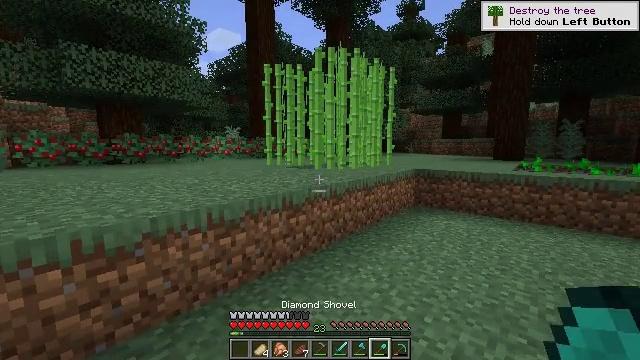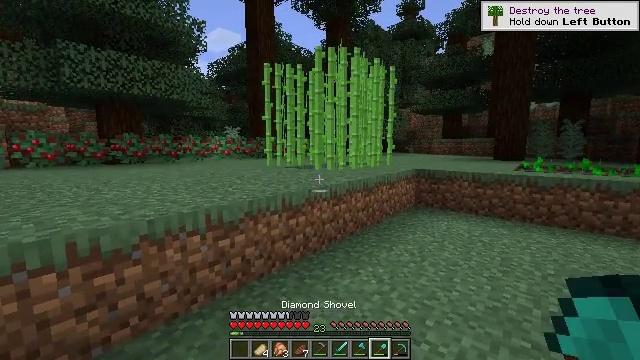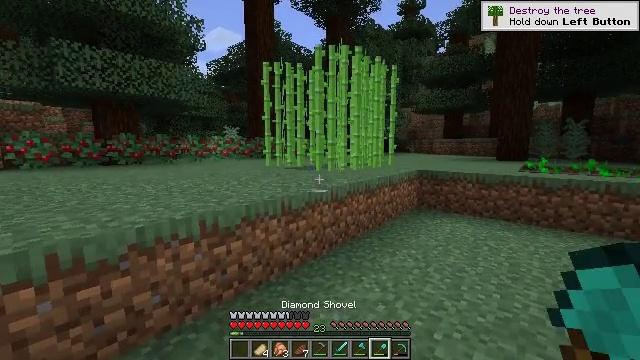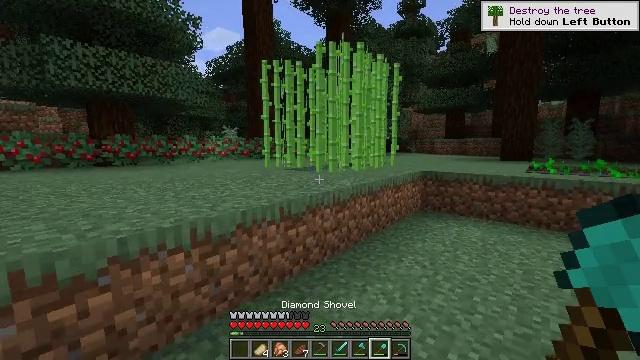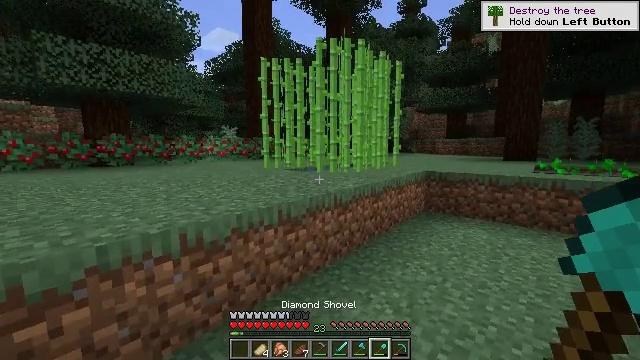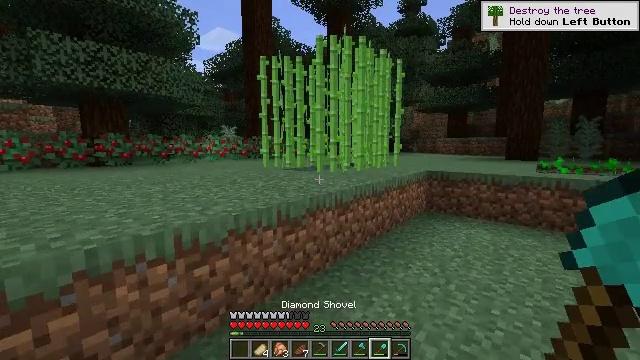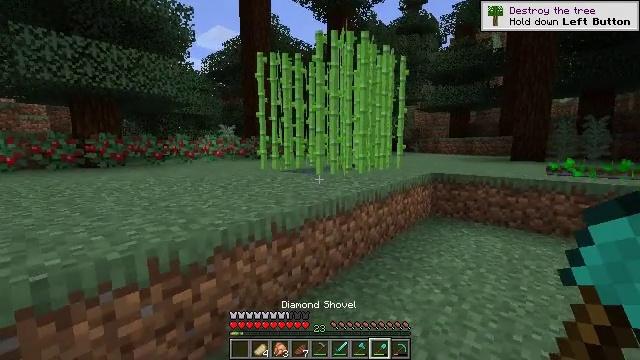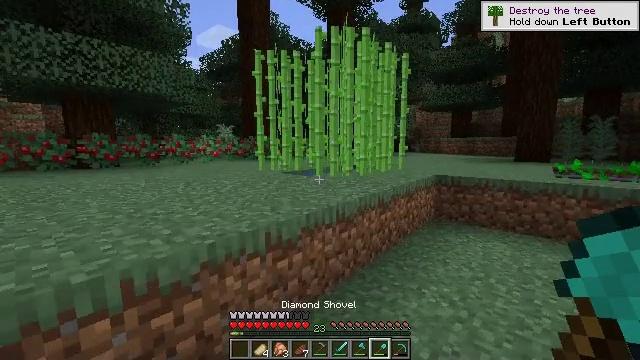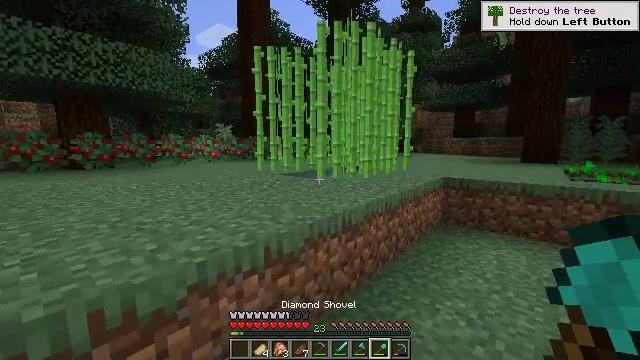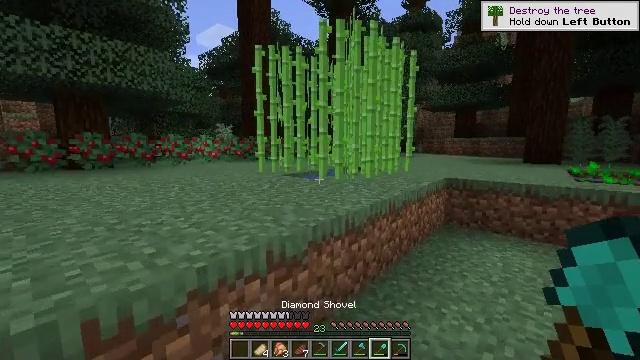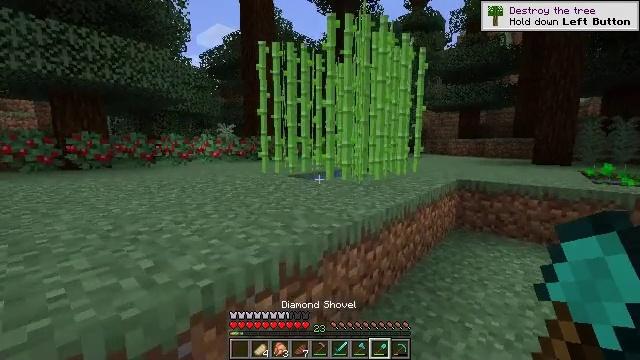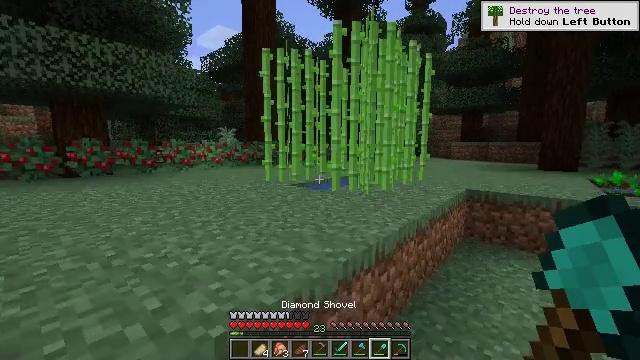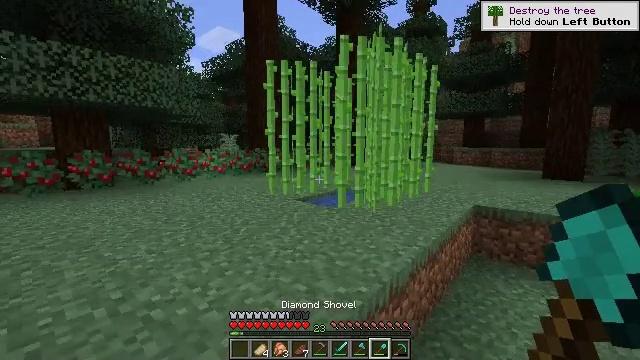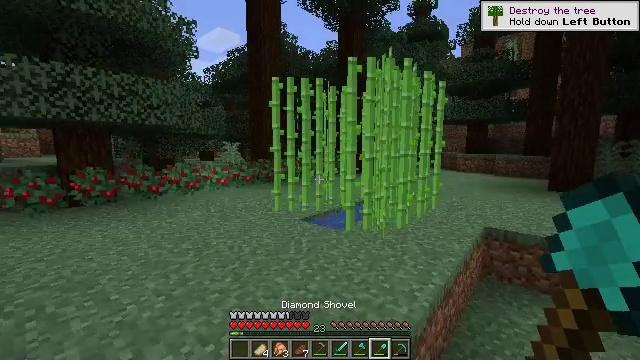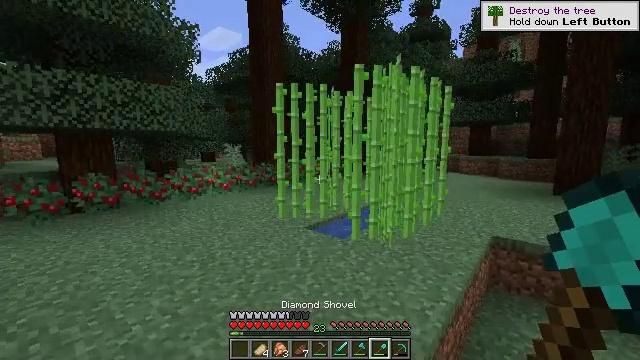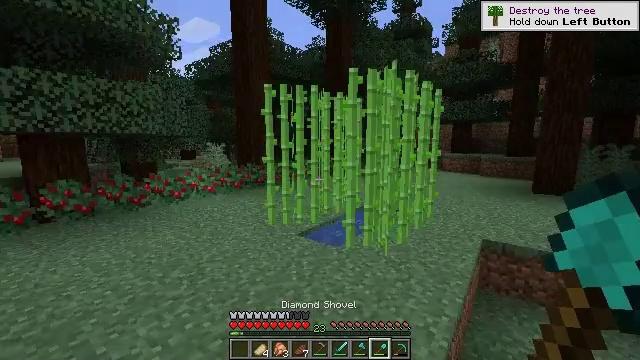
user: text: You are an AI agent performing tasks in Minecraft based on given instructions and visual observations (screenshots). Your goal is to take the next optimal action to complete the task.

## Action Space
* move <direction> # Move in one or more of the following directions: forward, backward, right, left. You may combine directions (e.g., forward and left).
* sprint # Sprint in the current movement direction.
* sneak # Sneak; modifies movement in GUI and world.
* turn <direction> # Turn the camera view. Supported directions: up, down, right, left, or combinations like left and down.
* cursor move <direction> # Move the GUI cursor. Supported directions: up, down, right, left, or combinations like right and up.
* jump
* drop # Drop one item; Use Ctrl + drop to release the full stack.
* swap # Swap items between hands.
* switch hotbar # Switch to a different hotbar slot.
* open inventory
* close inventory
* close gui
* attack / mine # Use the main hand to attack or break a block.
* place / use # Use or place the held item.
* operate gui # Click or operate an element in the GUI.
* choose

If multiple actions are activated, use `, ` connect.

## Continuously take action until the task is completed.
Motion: motion action
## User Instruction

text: Harvest sugar cane from the plant.
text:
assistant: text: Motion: move forward
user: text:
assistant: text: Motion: move forward
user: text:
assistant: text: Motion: move forward
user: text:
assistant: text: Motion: move forward
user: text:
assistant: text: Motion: move forward
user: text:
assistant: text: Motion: move forward
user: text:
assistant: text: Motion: move forward
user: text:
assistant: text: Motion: move forward and move left
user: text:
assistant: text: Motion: move forward and move left
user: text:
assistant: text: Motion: move forward and move left
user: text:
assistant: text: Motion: move forward and move left, jump
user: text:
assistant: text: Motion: move forward and move left, jump
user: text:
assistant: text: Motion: move forward and move left, jump
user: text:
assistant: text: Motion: move forward and move left, jump
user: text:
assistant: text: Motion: move forward and move left, turn right and down, jump
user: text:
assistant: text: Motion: move forward and move left, turn right and down, jump
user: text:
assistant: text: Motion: move forward and move left, turn right, jump
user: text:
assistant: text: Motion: move forward and move left, turn right
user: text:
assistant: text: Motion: no_op
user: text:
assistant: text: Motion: no_op
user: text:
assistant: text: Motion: no_op
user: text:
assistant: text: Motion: no_op
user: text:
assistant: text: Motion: no_op
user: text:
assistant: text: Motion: no_op
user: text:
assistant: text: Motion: no_op
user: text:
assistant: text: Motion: turn right
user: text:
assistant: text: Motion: no_op
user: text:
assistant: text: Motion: no_op
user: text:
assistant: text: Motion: no_op
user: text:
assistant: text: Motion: no_op